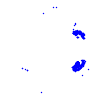
Particle: electron